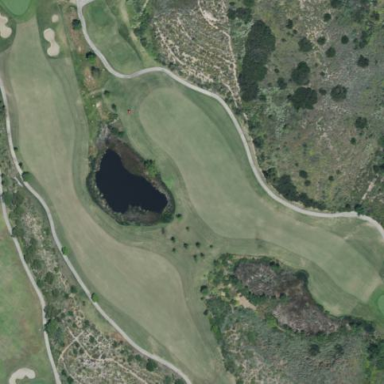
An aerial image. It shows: Rough area on grassy golf course.